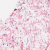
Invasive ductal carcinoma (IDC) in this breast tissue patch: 0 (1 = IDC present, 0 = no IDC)